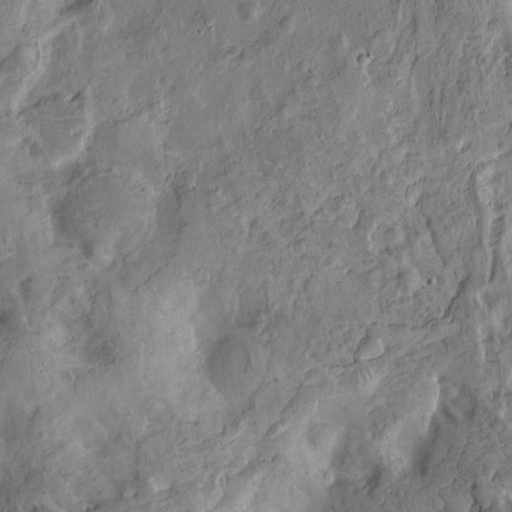
Classes present: Background, Cone